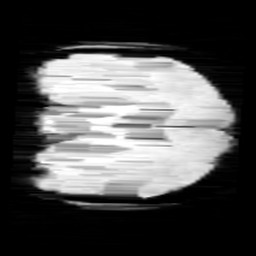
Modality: minIP
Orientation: coronal
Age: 14
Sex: female
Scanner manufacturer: siemens
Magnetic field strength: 3 T
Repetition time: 0.027 s
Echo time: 0.02 s